Question: Does anyone know of a JavaScript charting library that is capable of drawing a a gauge like this:

I've already looked at Highcharts, Kendo UI and FusionCharts, but I couldn't find any samples with a non-constant width of the arc...but that could also be because I don't even know what to search for exactly.
I found <URL> which seems to go in the right direction, but I'd rather not have to draw SVG myself if there's an out of the box solution.
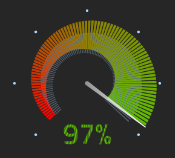
Answer: In case anyone else ever needs something like that, I ended up building it myself using D3. Full animated sample is available at <URL>
'''
var domain = [1, 100];
var angleScale = d3.scale.linear().domain(domain).range([minAngle, maxAngle]);
var radiusScale = d3.scale.linear().domain(domain).range([radius - minWidth, radius - maxWidth]);
var colorScale = d3.scale.linear().domain(domain).range([minColor, maxColor]);
var svg = d3.select("body").append("svg")
.attr("width", 2 * radius)
.attr("height", 2 * radius);
var gauge = svg.append("g")
.attr("transform", "translate(" + radius + "," + radius + ")")
var arc = d3.svg.arc()
.innerRadius(radiusScale)
.outerRadius(radius)
.startAngle(angleScale)
.endAngle(angleScale);
function update(n) {
var ticks = gauge.selectAll(".tick").data(d3.range(1, n), function(d) { return d; });
ticks.enter()
.append("path")
.attr("class", "tick")
.attr("stroke", colorScale)
.attr("d", arc)
.attr("stroke-width", tickThickness)
.attr("opacity", 0)
.transition()
.delay(enterDuration)
.attr("opacity", 1);
ticks.exit()
.transition()
.delay(exitDuration)
.remove();
}
'''